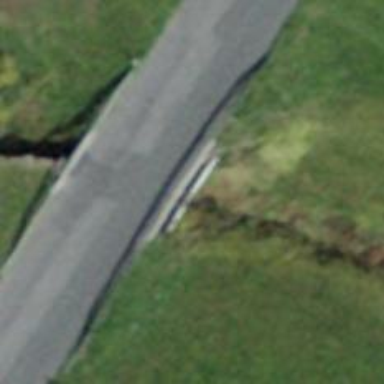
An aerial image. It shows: Culvert tunnel.